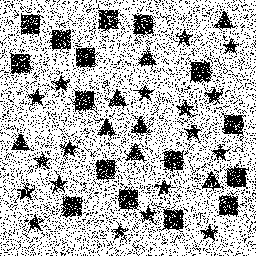
Squares: 16
Triangles: 8
Stars: 18
Total shapes: 42